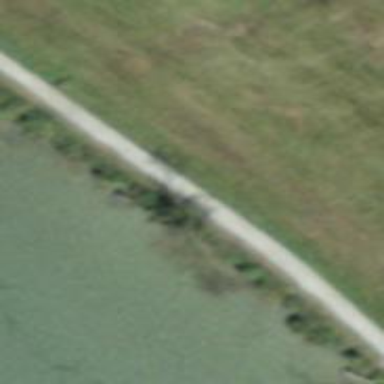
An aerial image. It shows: Hiking path groomed for classic style.